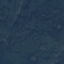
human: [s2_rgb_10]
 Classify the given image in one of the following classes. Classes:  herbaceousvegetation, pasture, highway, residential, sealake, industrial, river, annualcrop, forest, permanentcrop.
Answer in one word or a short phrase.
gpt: Forest